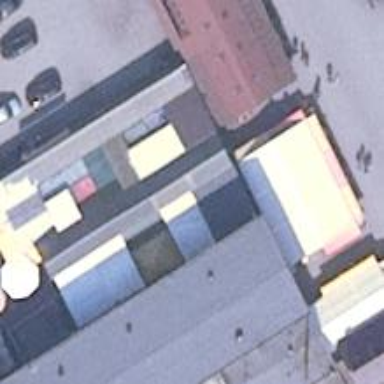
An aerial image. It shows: Retail building.